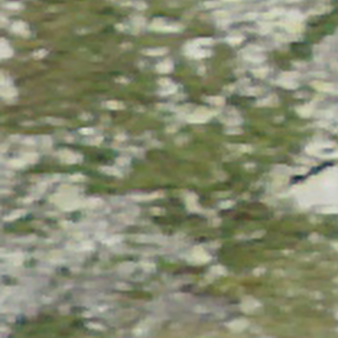
Label: other